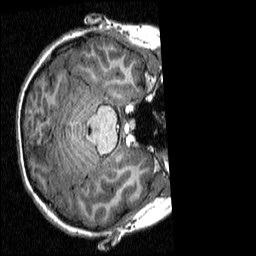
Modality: T1w
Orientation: axial